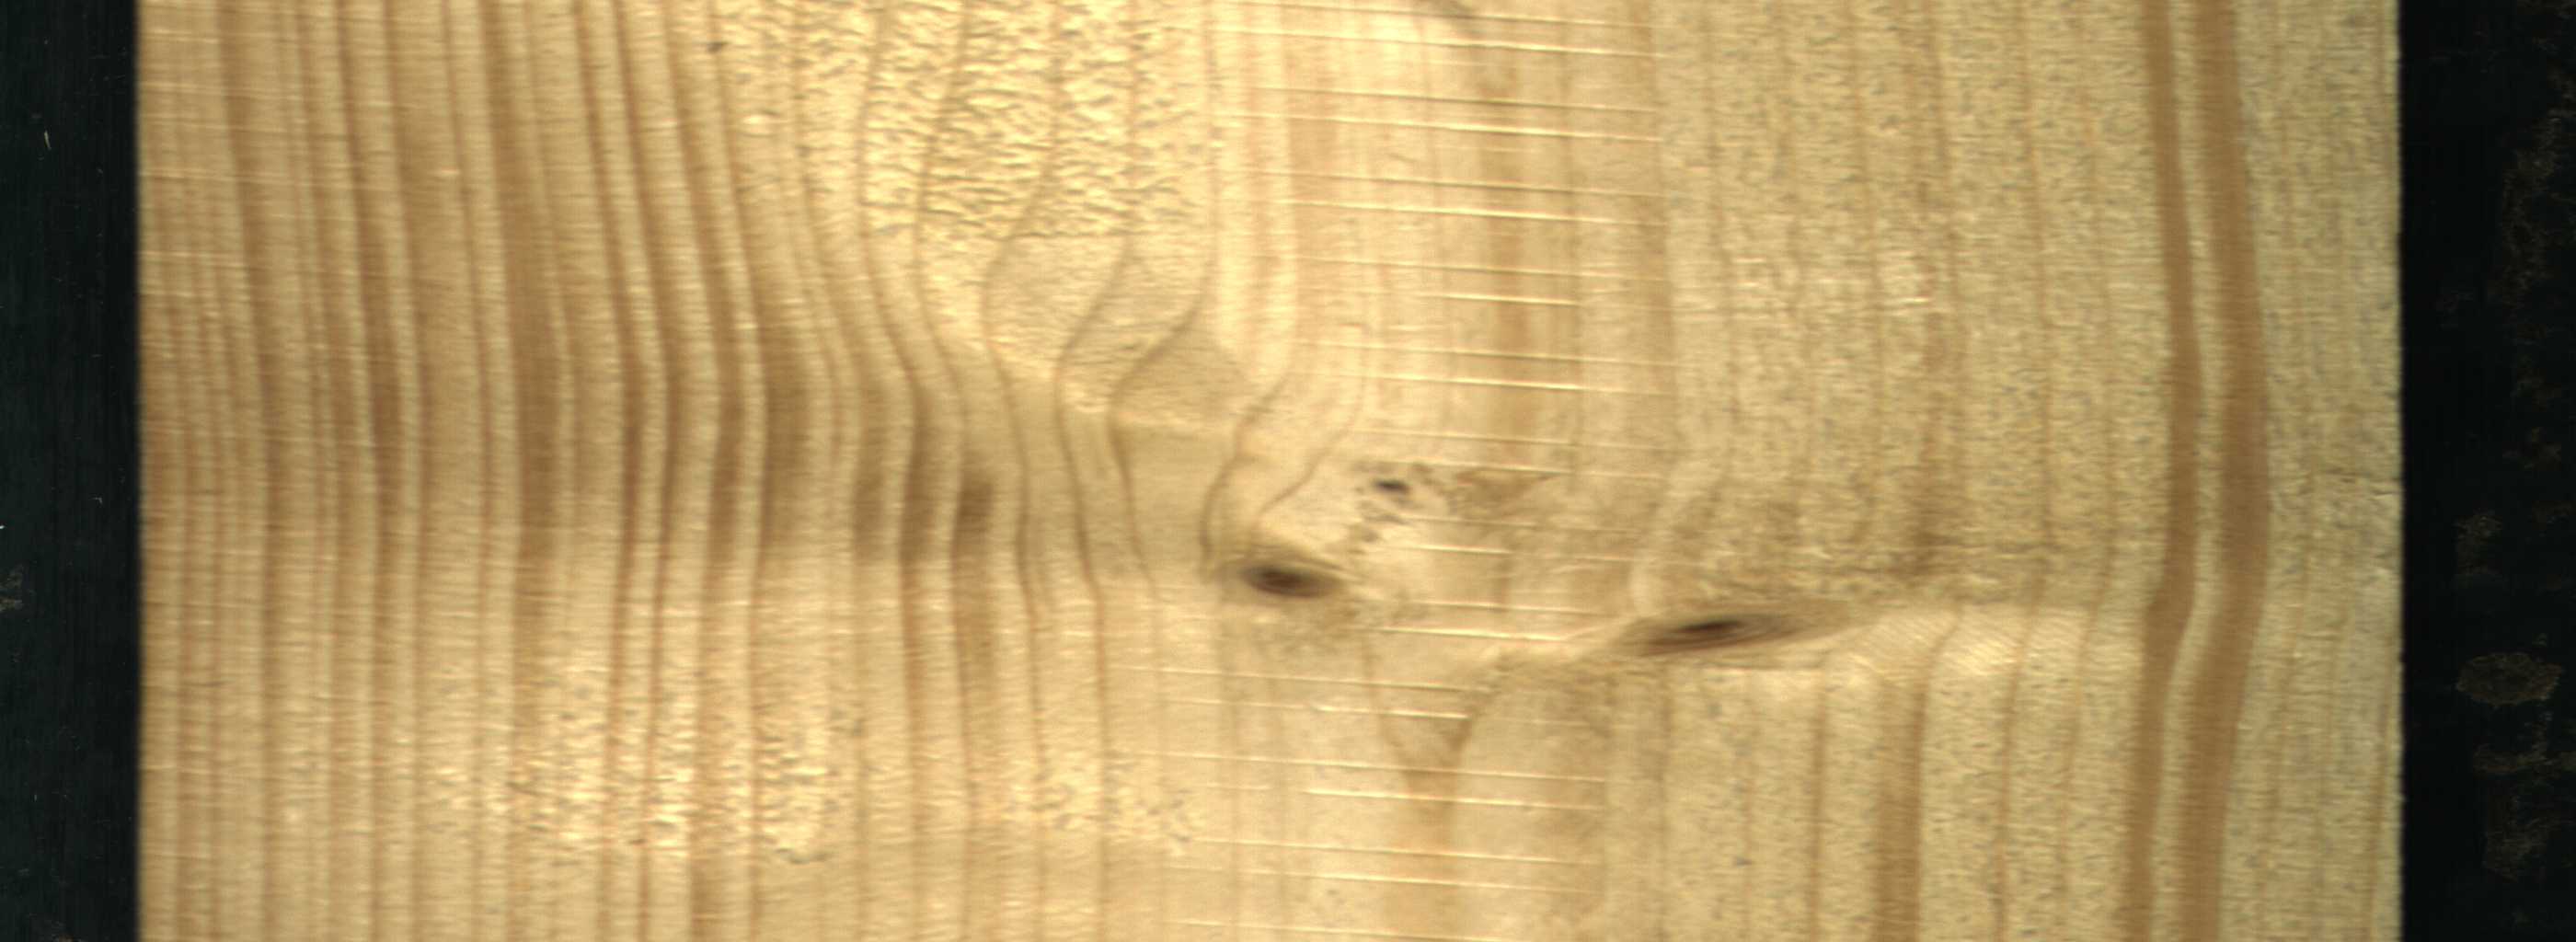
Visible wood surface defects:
Live_Knot
Live_Knot